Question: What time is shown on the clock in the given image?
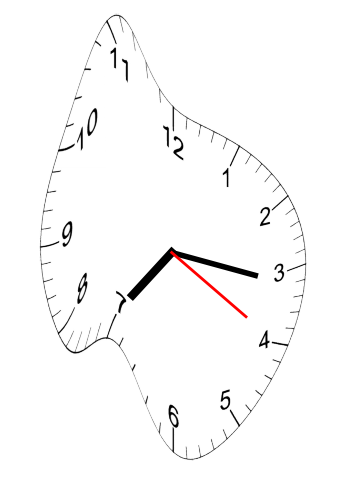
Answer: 07:16:20